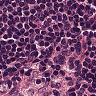
Metastatic tissue present: no